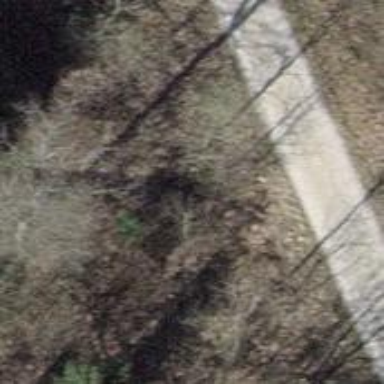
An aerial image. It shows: Culvert tunnel under ditch.